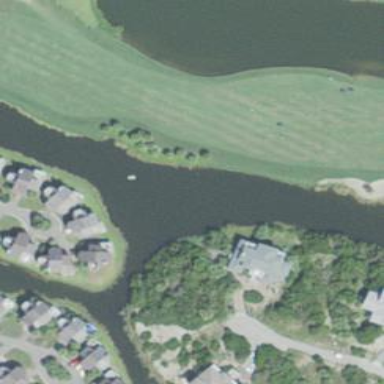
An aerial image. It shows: Grassy area designated as golf fairway.